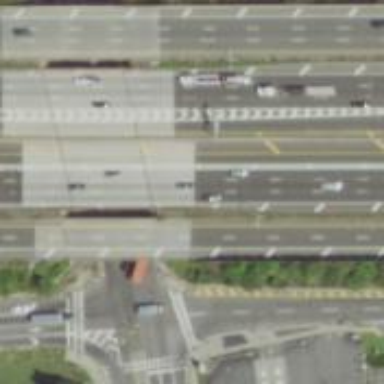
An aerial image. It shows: Bridge over motorway.